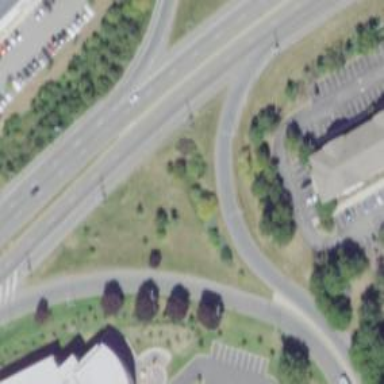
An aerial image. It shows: Primary link highway with onramp junction.